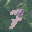
Label: 7